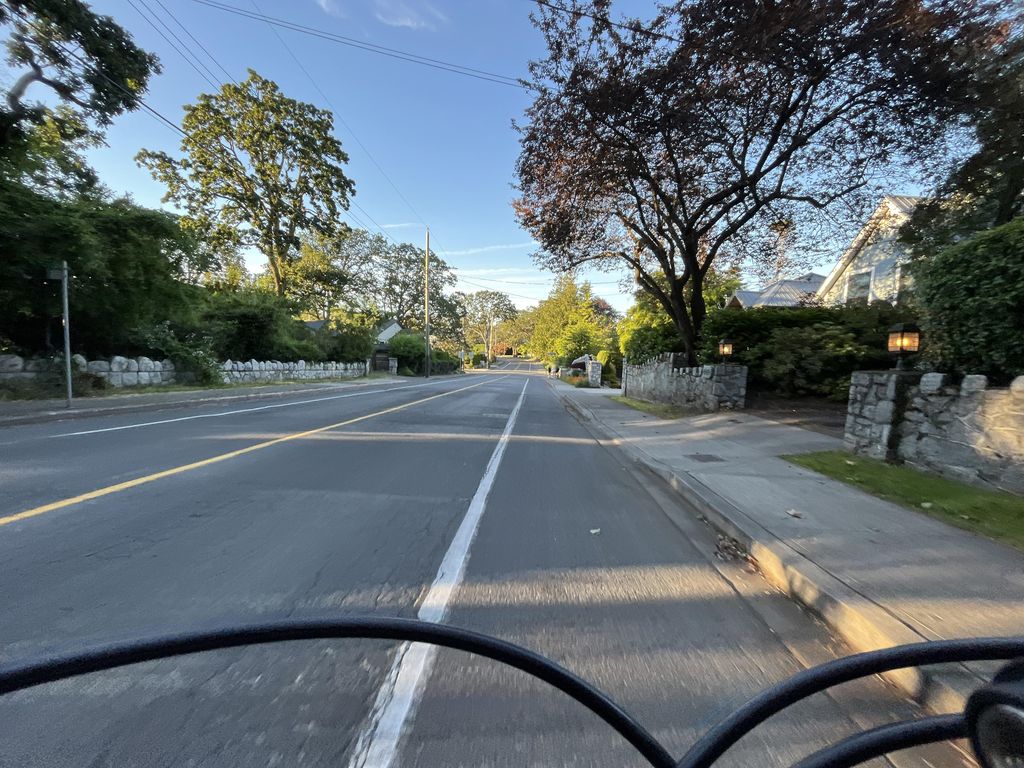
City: victoria